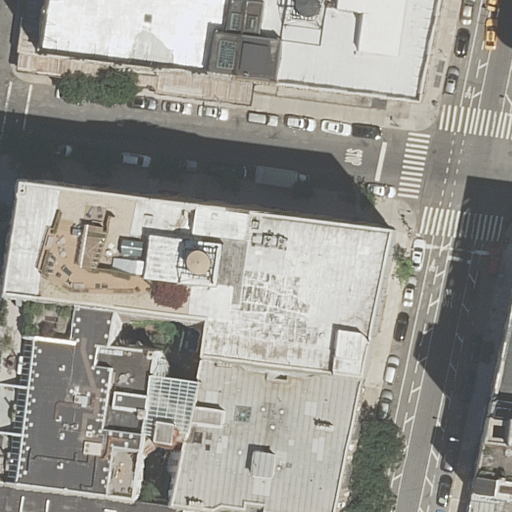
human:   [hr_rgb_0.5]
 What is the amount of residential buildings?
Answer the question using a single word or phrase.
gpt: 8

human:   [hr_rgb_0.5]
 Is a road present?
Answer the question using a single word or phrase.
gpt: yes

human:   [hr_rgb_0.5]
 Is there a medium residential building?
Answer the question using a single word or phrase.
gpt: yes

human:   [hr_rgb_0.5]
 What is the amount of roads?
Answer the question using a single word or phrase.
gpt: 2

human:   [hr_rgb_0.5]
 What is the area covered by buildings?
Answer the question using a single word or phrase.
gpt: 5357m2

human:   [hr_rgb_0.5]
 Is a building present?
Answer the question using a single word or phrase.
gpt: yes

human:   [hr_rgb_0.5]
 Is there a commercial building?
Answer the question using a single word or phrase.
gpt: no

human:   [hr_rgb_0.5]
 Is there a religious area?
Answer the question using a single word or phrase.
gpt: no

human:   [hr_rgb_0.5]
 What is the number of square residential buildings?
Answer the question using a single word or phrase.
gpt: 0

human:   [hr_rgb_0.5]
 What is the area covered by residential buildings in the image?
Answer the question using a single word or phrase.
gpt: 5357m2

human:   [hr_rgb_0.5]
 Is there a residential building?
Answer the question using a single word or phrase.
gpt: yes

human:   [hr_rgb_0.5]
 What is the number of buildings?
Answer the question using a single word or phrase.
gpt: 8

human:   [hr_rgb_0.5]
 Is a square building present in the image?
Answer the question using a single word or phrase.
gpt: no

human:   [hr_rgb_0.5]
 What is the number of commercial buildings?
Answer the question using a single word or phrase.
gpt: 0

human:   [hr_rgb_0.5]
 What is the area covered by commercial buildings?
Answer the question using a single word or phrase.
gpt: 0m2

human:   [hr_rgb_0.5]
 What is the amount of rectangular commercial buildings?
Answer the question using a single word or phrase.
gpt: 0

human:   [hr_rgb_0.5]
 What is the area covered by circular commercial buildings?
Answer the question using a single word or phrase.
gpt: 0m2

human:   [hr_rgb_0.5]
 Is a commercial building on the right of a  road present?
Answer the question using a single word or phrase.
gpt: no

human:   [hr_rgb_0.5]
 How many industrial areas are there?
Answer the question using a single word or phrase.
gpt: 0

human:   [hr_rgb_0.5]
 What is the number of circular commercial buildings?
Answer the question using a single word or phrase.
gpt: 0

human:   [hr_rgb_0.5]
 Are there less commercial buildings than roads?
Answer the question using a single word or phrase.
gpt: yes

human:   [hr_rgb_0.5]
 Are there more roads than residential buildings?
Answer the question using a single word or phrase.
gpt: no

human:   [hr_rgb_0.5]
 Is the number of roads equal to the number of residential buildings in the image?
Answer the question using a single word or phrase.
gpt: no

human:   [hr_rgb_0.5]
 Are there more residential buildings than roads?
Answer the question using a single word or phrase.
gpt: yes

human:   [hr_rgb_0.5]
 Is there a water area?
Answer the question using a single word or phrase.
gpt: no

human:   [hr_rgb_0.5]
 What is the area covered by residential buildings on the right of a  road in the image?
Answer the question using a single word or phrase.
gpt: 961m2

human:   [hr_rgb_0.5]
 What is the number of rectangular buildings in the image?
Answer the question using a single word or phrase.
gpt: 6

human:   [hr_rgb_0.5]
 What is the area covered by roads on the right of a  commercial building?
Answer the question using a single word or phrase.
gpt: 0m2

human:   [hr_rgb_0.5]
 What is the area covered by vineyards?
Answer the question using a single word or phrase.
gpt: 0m2

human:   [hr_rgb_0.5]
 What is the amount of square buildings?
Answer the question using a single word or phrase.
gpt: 0

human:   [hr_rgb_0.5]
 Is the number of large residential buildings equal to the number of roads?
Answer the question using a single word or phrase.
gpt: no

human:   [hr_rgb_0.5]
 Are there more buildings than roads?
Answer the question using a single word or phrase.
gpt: yes

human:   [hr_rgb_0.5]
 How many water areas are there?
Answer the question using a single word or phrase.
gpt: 0

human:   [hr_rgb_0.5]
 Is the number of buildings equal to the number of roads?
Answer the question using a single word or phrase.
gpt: no

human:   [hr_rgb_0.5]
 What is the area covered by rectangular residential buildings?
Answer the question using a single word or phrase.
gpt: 2402m2

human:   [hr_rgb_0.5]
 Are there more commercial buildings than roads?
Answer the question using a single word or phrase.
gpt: no

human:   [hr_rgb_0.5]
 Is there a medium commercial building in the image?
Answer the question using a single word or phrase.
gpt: no

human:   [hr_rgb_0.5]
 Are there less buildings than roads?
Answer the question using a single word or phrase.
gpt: no

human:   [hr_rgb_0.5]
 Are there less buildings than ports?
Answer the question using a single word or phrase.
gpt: no

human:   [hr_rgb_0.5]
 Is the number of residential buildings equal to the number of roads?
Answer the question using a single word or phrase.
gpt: no

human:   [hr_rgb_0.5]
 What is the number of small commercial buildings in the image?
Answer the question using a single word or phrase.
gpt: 0

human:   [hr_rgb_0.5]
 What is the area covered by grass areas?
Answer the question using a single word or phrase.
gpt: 0m2

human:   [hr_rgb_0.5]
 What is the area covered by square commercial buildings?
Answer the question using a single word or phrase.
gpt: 0m2

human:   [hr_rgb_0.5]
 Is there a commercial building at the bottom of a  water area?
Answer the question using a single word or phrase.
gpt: no

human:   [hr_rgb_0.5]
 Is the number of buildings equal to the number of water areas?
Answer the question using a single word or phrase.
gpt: no

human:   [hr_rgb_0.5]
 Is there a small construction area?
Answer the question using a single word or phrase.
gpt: no

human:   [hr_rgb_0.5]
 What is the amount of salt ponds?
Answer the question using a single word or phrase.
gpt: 0

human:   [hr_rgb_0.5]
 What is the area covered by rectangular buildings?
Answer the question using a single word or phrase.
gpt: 2402m2

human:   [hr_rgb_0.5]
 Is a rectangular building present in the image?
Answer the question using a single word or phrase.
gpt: yes

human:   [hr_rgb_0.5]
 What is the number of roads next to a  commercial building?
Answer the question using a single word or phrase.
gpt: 0

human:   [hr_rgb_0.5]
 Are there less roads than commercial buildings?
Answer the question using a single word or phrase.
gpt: no

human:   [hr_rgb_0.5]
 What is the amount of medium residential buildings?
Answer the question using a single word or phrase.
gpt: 2

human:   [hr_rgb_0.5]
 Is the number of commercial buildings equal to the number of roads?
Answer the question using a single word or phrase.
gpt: no

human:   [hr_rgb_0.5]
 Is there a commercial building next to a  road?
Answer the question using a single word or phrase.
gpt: no

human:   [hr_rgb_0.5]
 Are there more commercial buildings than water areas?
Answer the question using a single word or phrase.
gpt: no

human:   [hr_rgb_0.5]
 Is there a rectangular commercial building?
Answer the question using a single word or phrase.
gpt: no

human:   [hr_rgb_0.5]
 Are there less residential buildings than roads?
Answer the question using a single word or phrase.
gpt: no

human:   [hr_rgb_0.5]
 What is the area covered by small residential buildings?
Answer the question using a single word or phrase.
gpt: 20m2

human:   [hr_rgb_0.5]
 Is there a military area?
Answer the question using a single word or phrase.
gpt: no

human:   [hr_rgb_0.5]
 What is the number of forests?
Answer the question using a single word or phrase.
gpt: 0

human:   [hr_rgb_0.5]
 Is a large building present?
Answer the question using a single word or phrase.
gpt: yes

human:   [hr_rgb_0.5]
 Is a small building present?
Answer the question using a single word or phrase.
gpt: yes

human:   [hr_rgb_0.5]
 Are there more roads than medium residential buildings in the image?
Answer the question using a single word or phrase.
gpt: no

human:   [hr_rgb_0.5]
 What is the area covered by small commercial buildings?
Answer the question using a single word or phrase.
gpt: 0m2